Question: Is it possible to load my webpage so that top-left pixel isn't the first one but rather somewhere else?
This is my current webpage layout and I'd like my webpage to be loaded so that top-left pixel is right where red arrow lands

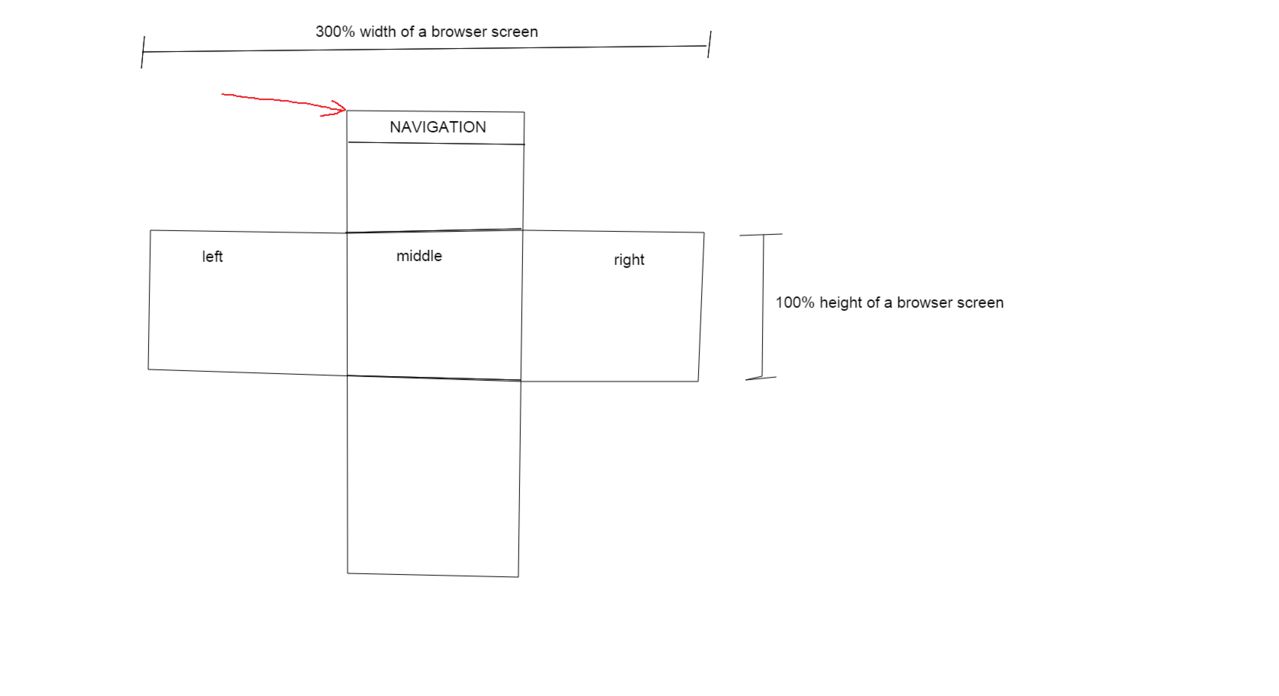
Answer: I think I understand your request: it sounds like your goal is to have a single-column page and then exclusively in the about section with the right/left blocks you'd like to be able to scroll left/right.
If that's correct, I would restructure your page to have just the middle column, and then use css positioning on your #about section like this:
'''
#about {position: relative;}
#left {position:absolute; left:-100%; width:100%; min-height:100%;}
#right {position:absolute; left:100%; width:100%; min-height:100%;}
'''
You might need to do something with your body overflow, too:
'''
body {overflow-x:hidden;}
'''
Then to actually create the functionality you want, you could use javascript/jQuery to animate the sections left/right when you click on the anchors in the #about section.
Or you could use this js plugin, which works extremely well and is designed for just this type of layout: <URL>